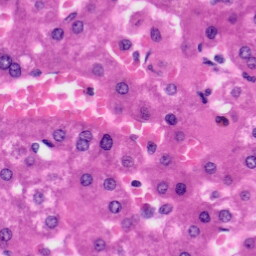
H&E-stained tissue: Liver